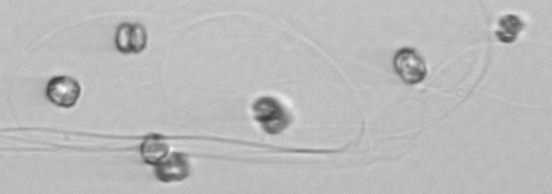
Label: Thalassiosira_sp_aff_mala